Question: I recently updated to . When I build the app it says for some storyboards in my pod files. I tried to recreate the storyboard files but it doesn't help.

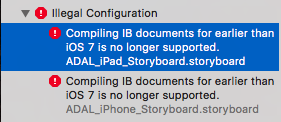
Answer: XCode 9 will not support storyboards that are built for iOS version less than 7.
Try changing the in to a higher version then Clean and Build.
See screenshot

Edit: Important info from @user435779 below: Restart XCode if the errors don't go away.